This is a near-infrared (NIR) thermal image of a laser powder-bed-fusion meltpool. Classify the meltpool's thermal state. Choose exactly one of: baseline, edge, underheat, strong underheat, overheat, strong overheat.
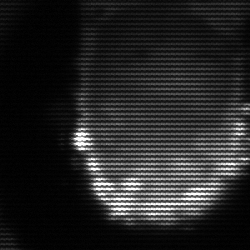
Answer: baseline